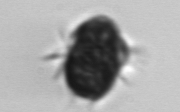
Label: Mesodinium